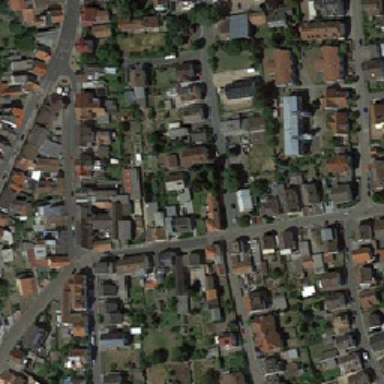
Houses with red and gray roofs are compact and arranged along the street .